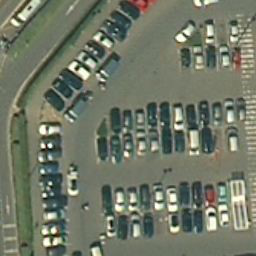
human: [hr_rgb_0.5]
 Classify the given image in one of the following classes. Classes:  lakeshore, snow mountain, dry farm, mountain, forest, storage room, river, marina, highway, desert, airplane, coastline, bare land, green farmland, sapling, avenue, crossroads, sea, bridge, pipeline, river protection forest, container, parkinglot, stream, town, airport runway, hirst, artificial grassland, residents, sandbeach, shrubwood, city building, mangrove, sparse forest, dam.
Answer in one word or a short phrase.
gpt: parkinglot